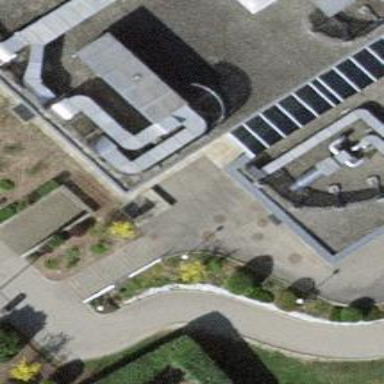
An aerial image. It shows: Concrete steps.